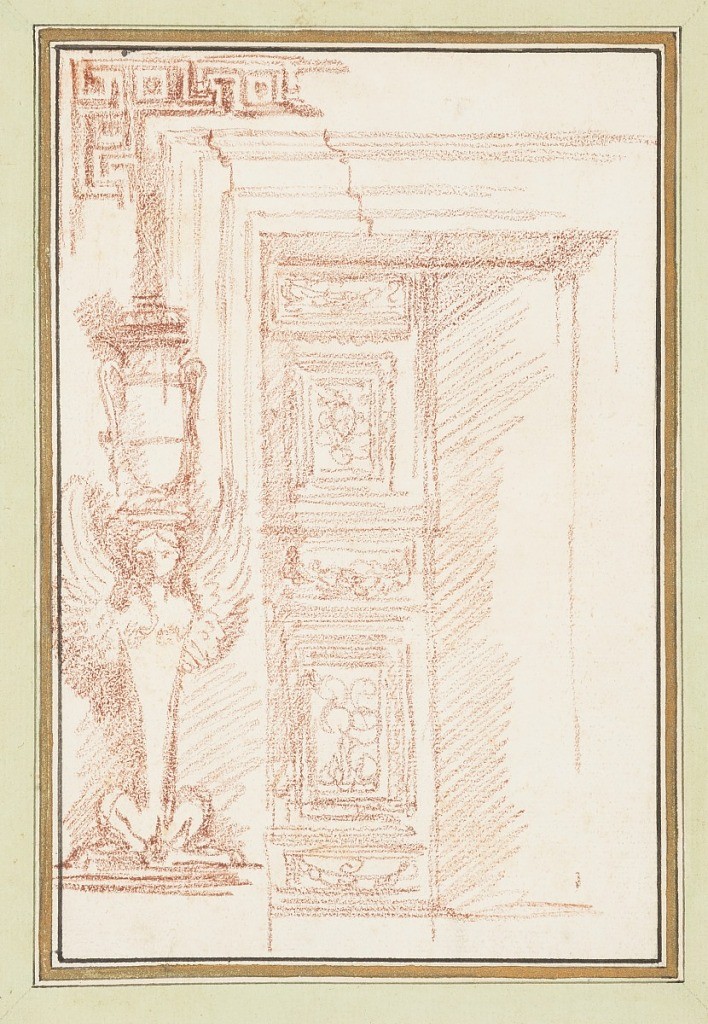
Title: Renaissance doorway with Egyptian vase
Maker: Jean-Robert Ango, French, active in Rome 1759 –1770, d. 1773
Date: ca. 1759–70
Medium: Red chalk on paper
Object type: Drawing
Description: Renaissance doorway. The left door and doorframe are represented, as well as a decorative motif in the upper left corner and a vase supported on an Egyptian-style winged figure to the left of the door.